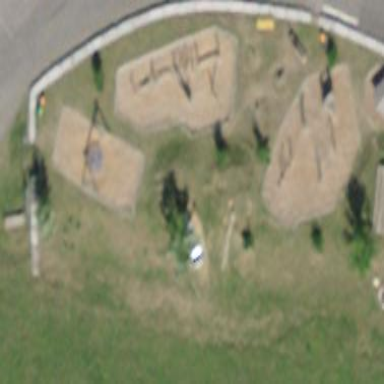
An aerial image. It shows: Playground area for leisure activities on the land.